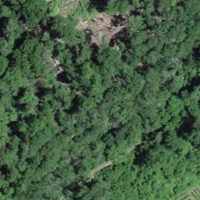
EUNIS habitat code: 40
Species observed at this site:
Dioscorea communis